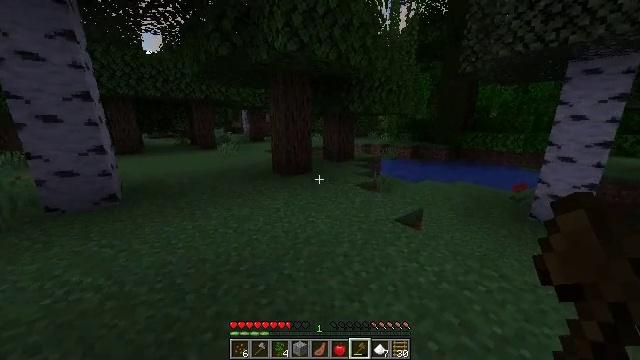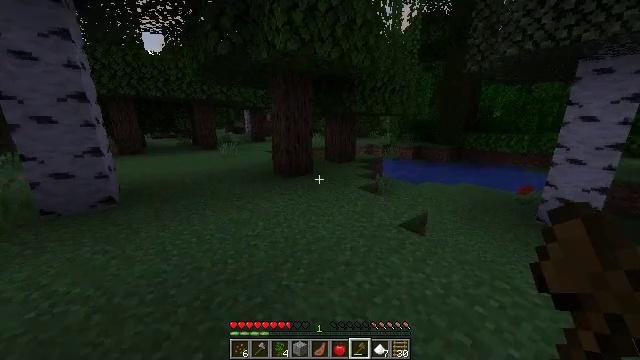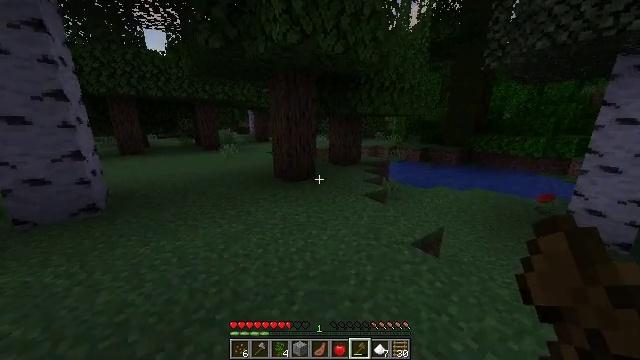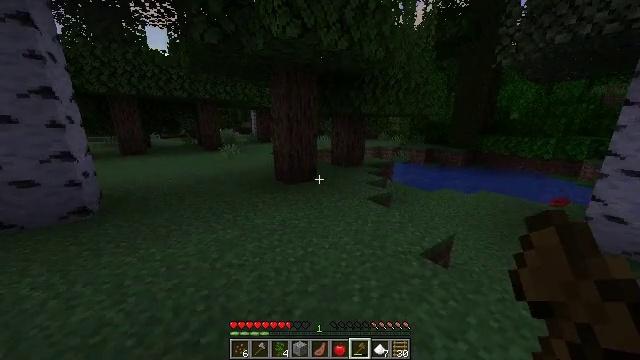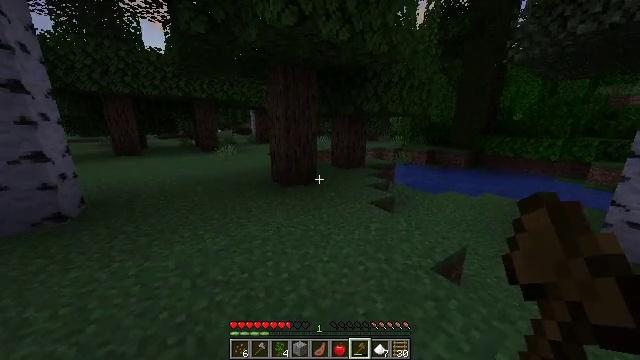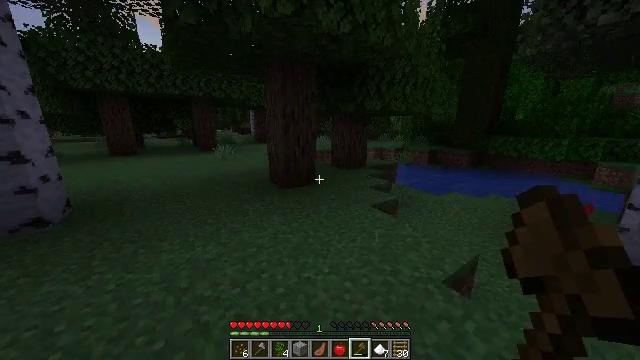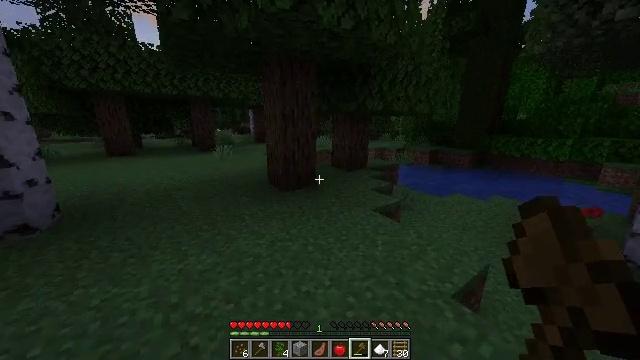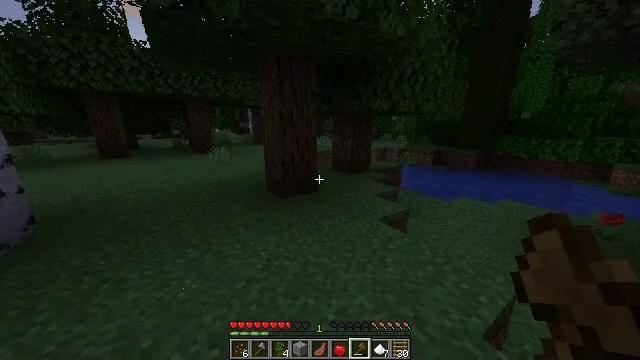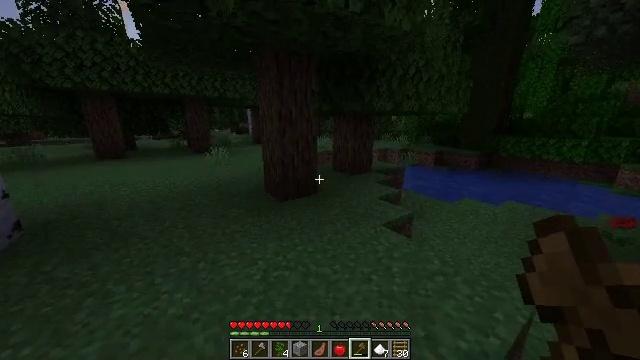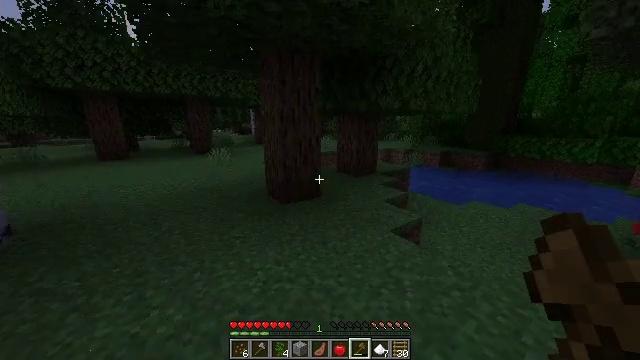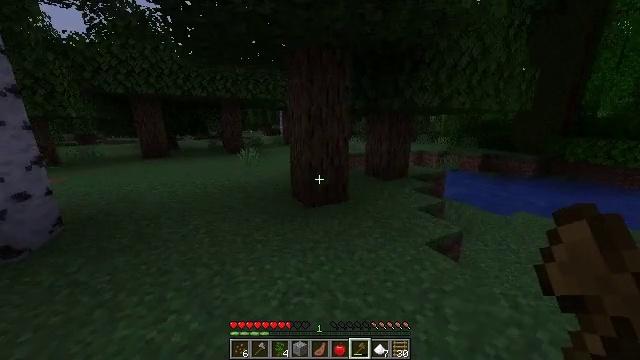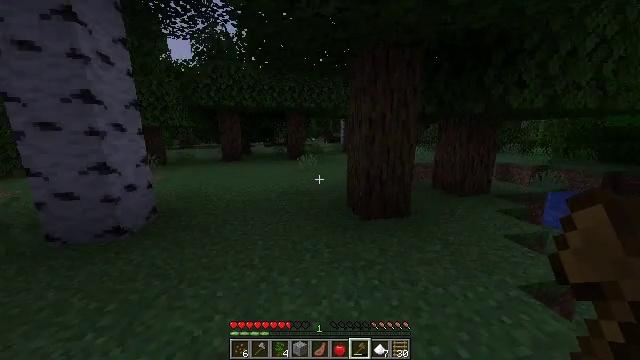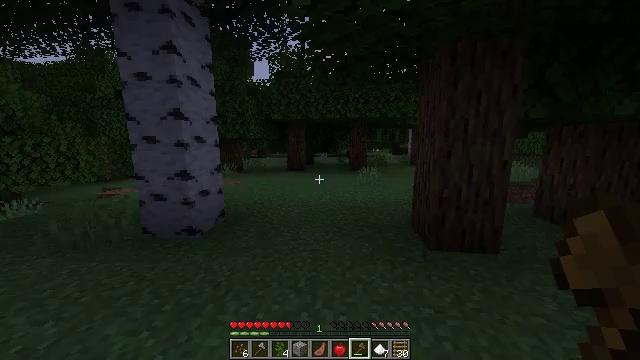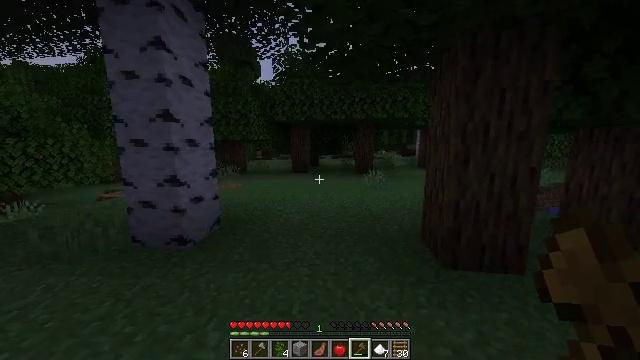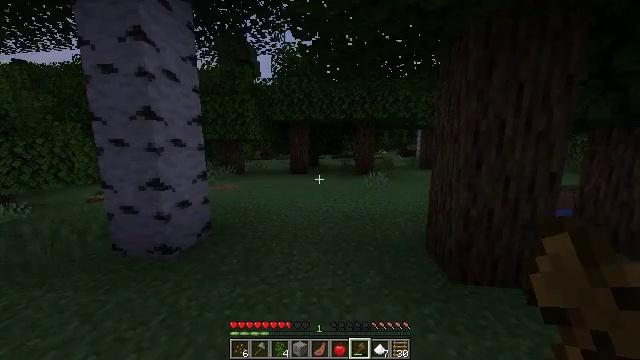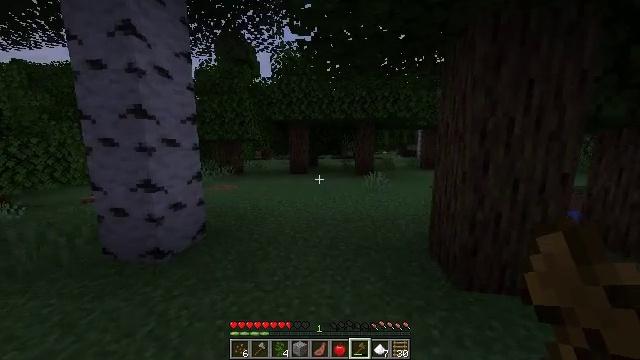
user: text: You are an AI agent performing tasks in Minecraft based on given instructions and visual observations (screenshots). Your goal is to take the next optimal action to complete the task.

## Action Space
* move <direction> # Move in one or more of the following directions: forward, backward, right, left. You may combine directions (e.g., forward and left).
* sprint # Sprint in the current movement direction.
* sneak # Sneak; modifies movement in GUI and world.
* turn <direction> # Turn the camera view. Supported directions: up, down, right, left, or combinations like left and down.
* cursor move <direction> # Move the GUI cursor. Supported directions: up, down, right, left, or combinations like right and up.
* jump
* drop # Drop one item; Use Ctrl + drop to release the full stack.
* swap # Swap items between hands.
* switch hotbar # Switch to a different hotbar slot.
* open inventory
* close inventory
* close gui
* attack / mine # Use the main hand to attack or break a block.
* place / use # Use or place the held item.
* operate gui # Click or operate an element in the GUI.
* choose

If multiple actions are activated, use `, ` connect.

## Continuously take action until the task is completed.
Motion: motion action
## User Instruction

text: Break the bamboo stalk.
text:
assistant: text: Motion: move forward
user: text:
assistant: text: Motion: move forward, turn left
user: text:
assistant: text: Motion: move forward, sprint
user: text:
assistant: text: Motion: move forward, sprint
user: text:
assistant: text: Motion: move forward, sprint
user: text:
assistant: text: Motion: move forward, sprint
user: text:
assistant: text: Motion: move forward
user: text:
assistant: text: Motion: move forward
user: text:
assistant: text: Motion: move forward
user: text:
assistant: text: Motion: move forward, turn left
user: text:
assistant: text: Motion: move forward, sprint, turn left and up
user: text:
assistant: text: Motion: move forward, sprint, turn left and up
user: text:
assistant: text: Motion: move forward, sprint, turn left
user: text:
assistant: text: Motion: move forward, sprint
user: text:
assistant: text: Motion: move forward
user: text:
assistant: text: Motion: move forward
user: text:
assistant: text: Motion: move forward, turn right
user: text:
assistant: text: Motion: move forward, turn right
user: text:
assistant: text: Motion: move forward, sprint, turn right
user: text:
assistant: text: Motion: move forward, sprint
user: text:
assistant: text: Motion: move forward, sprint
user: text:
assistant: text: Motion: move forward
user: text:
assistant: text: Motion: move forward
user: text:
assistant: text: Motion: move forward
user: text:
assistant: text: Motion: move forward, turn right
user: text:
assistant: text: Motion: move forward, turn right
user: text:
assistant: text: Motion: move forward, turn right
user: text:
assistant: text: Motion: move forward, sprint, turn right
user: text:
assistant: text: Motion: move forward, sprint, turn right
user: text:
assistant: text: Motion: move forward, sprint, turn right